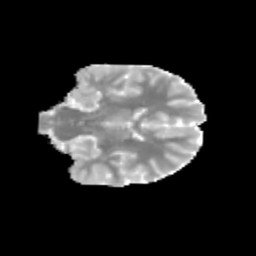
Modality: MD
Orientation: coronal
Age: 13
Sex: male
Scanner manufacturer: siemens
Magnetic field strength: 3 T
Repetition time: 3.8 s
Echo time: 0.07 s